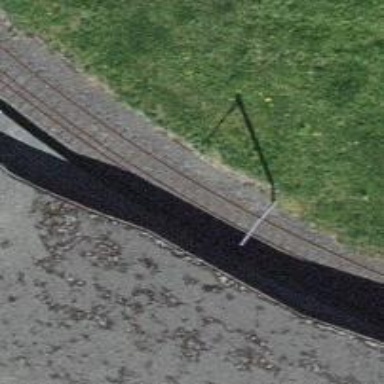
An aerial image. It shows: Abandoned railway.